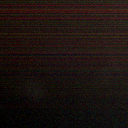
Screen state: off